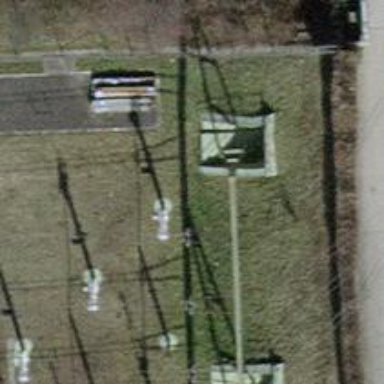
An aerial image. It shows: Insulator used in power equipment.